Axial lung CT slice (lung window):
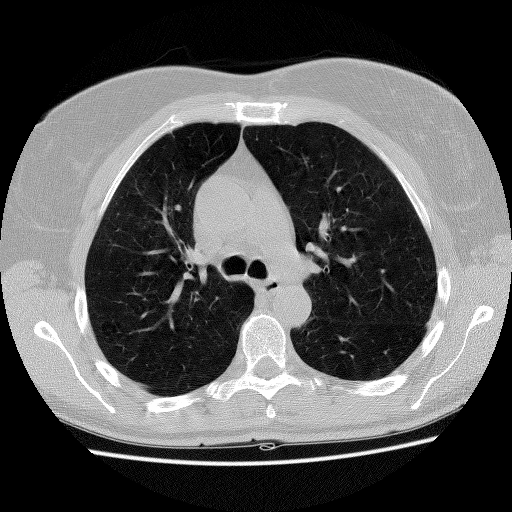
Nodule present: no